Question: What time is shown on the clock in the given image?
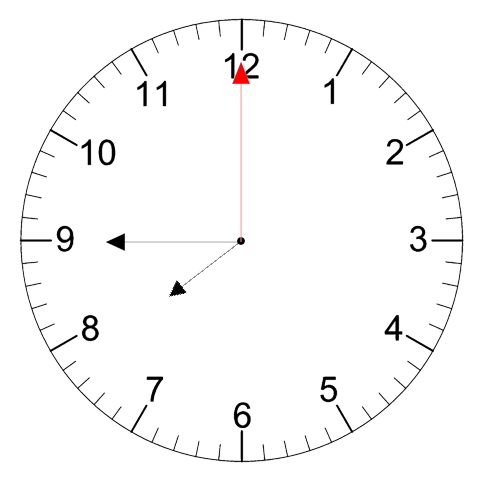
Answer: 07:45:00